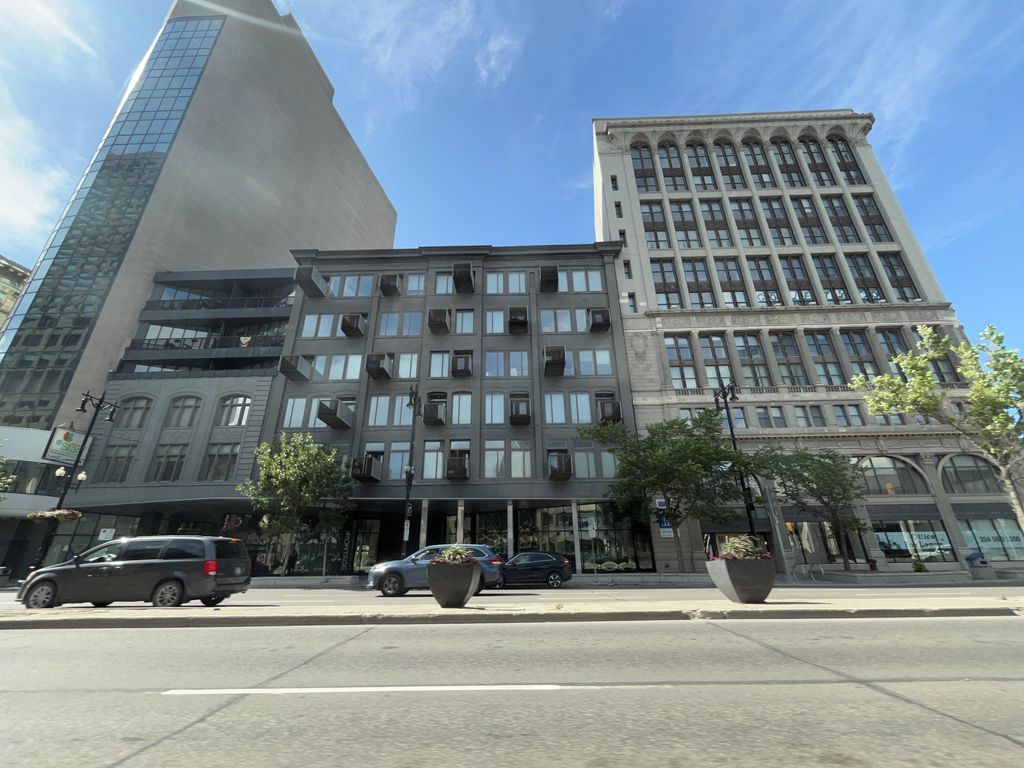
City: winnipeg